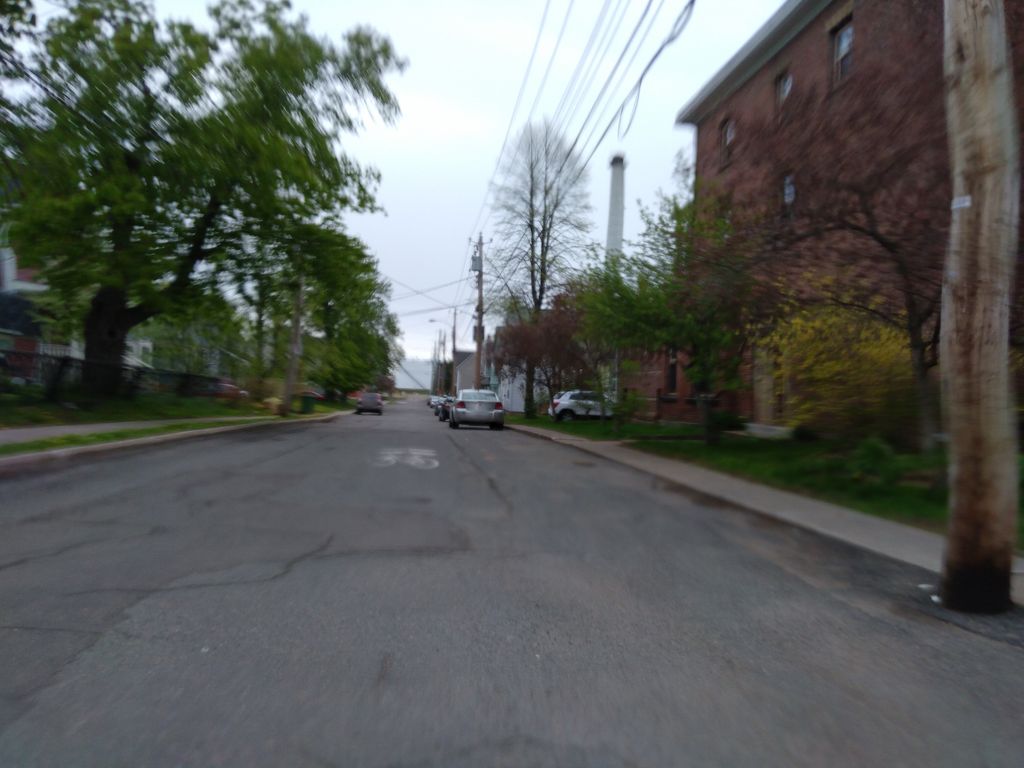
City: charlottetown